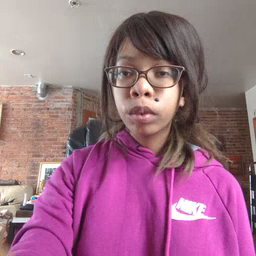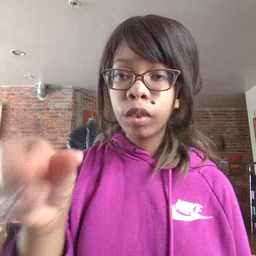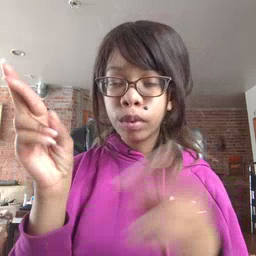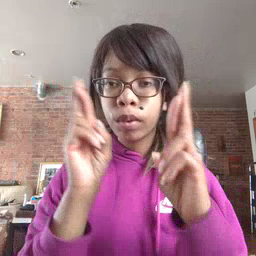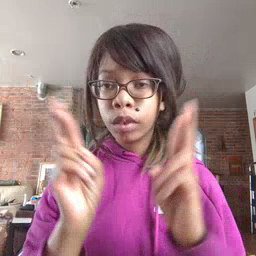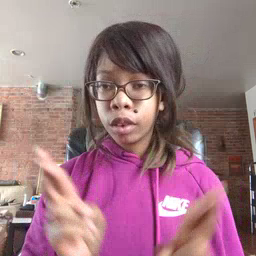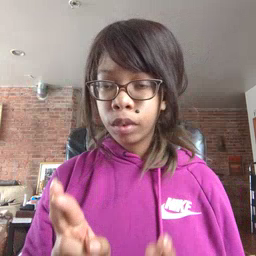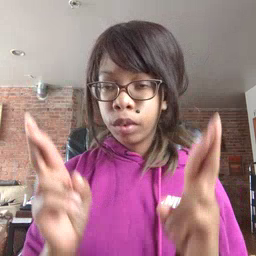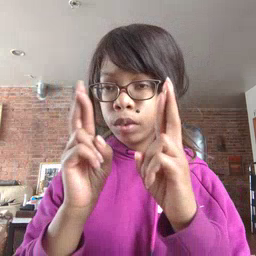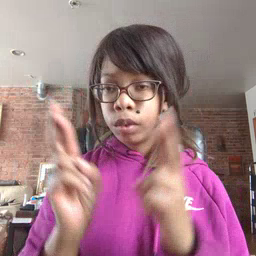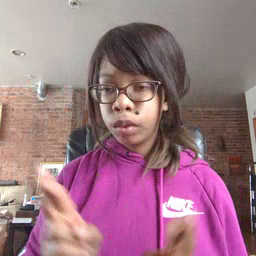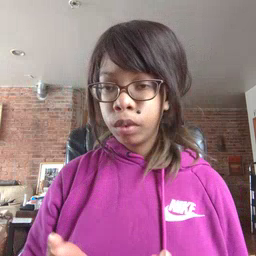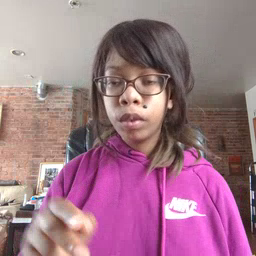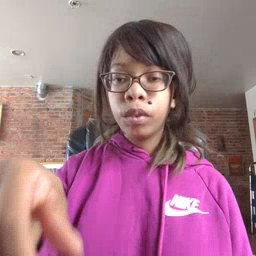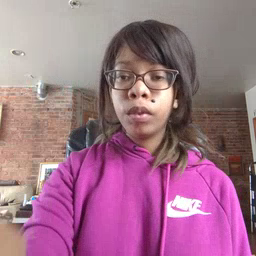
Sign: refrigerator